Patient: sex M, age 35
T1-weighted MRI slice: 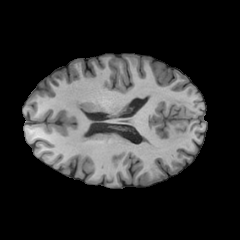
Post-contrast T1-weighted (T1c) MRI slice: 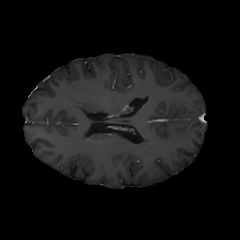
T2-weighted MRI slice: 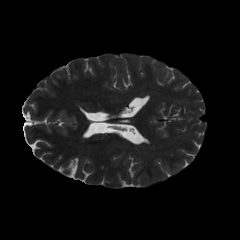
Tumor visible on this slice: no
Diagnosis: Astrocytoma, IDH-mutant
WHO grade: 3